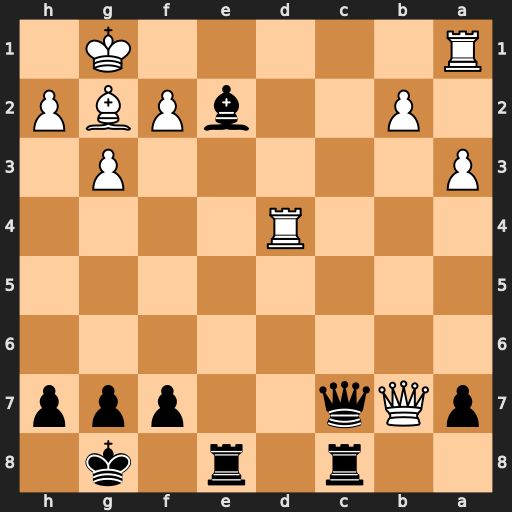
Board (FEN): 2r1r1k1/pQq2ppp/8/8/3R4/P5P1/1P2bPBP/R5K1
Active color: b
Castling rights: -
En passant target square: -
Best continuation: Qc1+ Rd1 Bxd1 Rxc1 Rxc1